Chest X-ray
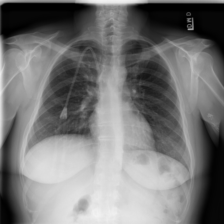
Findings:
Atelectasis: negative
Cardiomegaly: negative
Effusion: negative
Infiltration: negative
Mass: negative
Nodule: negative
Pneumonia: negative
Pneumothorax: negative
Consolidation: negative
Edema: negative
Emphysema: negative
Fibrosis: negative
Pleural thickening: negative
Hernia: negative